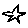
Label: star